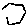
Label: hexagon